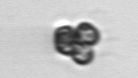
Label: Corymbellus